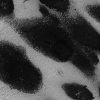
Atmospheric dust classification: not_dusty